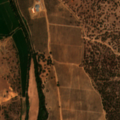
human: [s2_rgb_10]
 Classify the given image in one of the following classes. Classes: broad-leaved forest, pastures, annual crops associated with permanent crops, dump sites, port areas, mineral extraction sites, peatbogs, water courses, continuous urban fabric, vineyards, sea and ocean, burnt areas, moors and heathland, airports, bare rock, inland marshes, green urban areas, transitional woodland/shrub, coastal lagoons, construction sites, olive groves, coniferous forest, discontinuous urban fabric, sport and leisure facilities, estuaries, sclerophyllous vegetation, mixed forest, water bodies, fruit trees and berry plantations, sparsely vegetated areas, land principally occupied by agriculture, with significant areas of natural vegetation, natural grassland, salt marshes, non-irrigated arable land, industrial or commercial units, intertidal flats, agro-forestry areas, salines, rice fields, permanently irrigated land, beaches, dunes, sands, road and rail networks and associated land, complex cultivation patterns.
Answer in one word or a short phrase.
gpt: non-irrigated arable land, rice fields, olive groves, agro-forestry areas, coniferous forest, moors and heathland